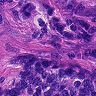
Metastatic tissue present: yes